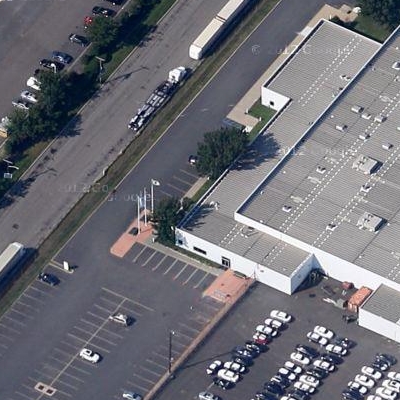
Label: cIndustry